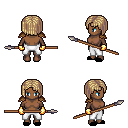
a pixel art fantasy rpg character, female body template, human, dark skin, leather shoulder armor, white pants, white blonde pageboy hairstyle, gold gloves, black slippers, spear, four views (front, back, left, right), 2x2 character sprite sheet, small pixel art, hard edges, no anti-aliasing